Question: I am hitting the below memory leak warning after analyzing my code.

However, the warning is not showing up within my code to tell me exactly where this leak is happening. Can anyone advise me on what usually cause this leak and how can I search my code to identify it?
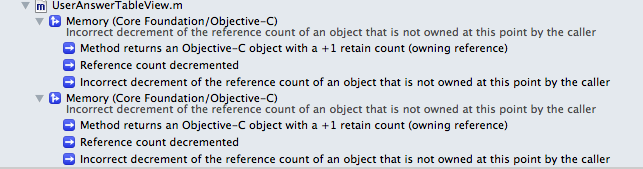
Answer: <URL>
According to Cocoa naming convention, methods other than ones starting with 'init', 'new', 'copy' or 'mutableCopy' must return self-owned or autoreleased object. The caller must also aware that the object returned from the methods need no releasing.